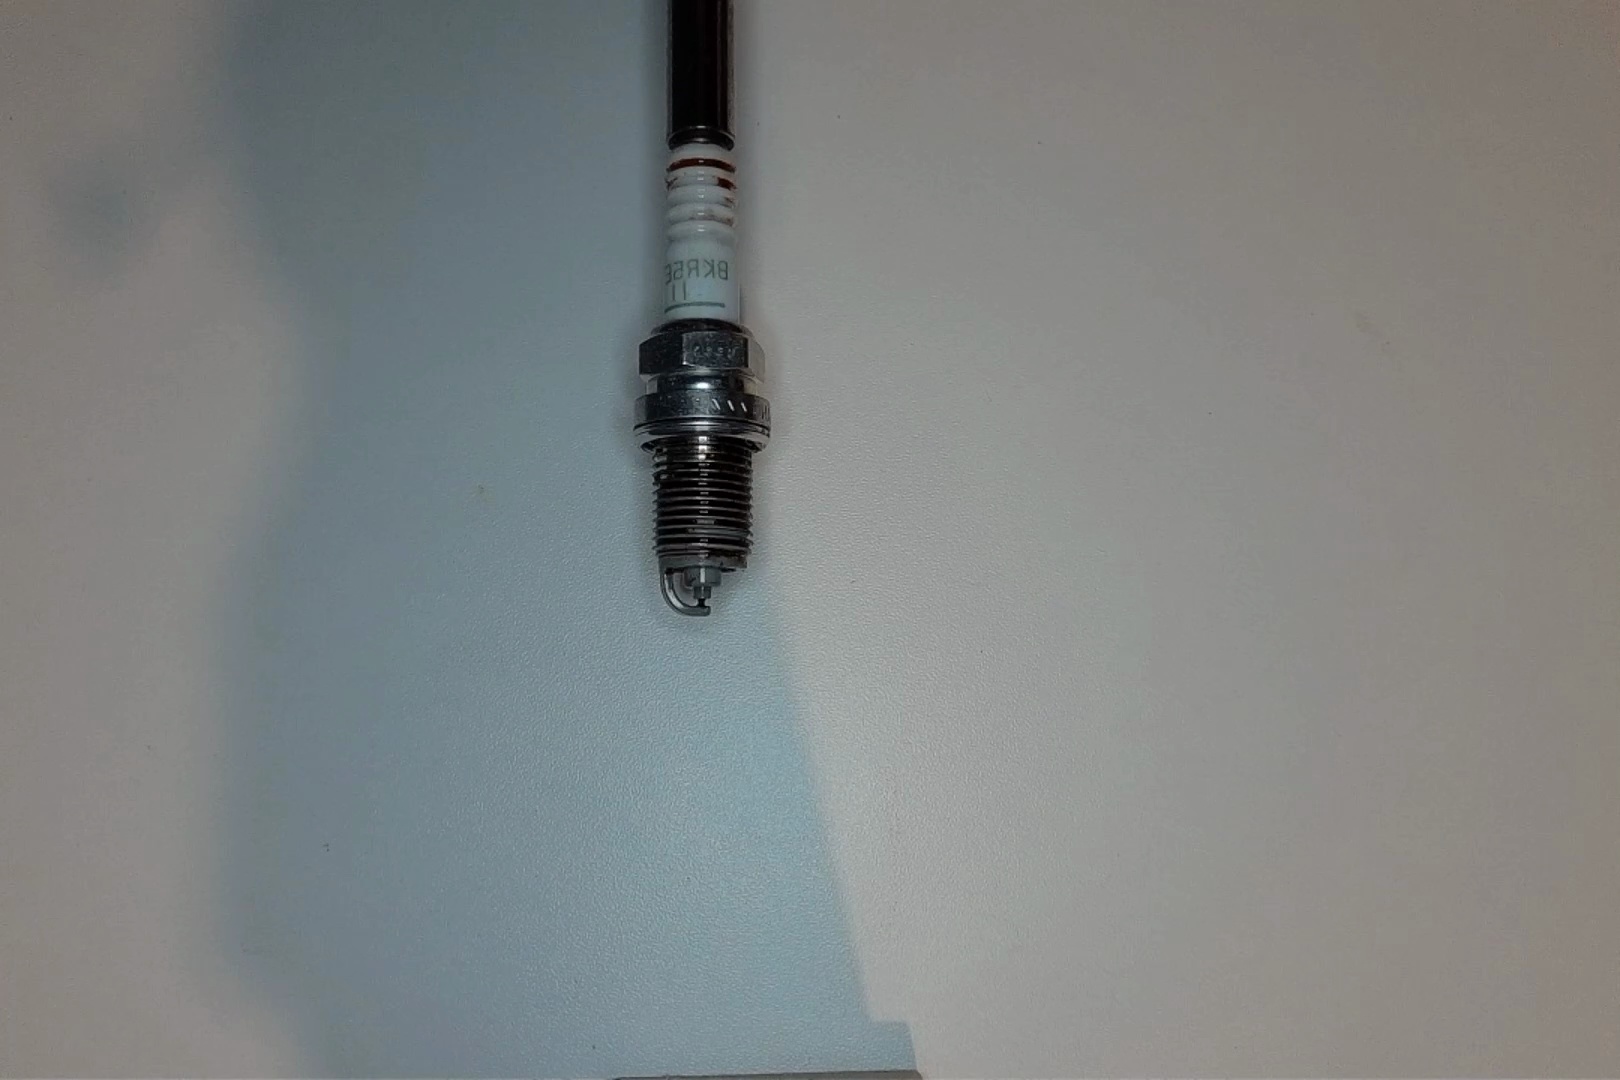
Label: anomaly